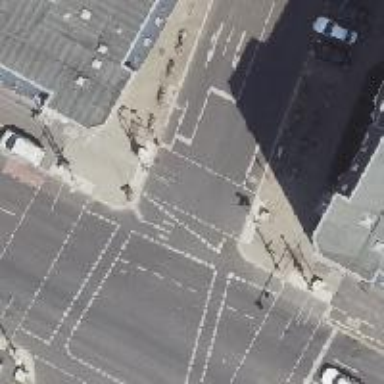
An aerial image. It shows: Road with traffic signals.